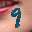
Label: 9